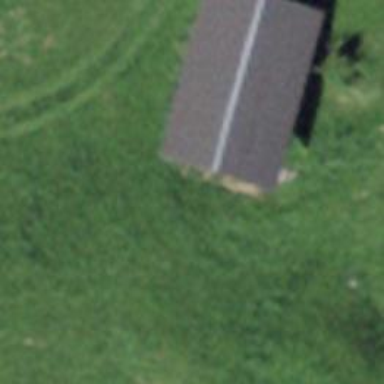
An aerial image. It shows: Rural barn.